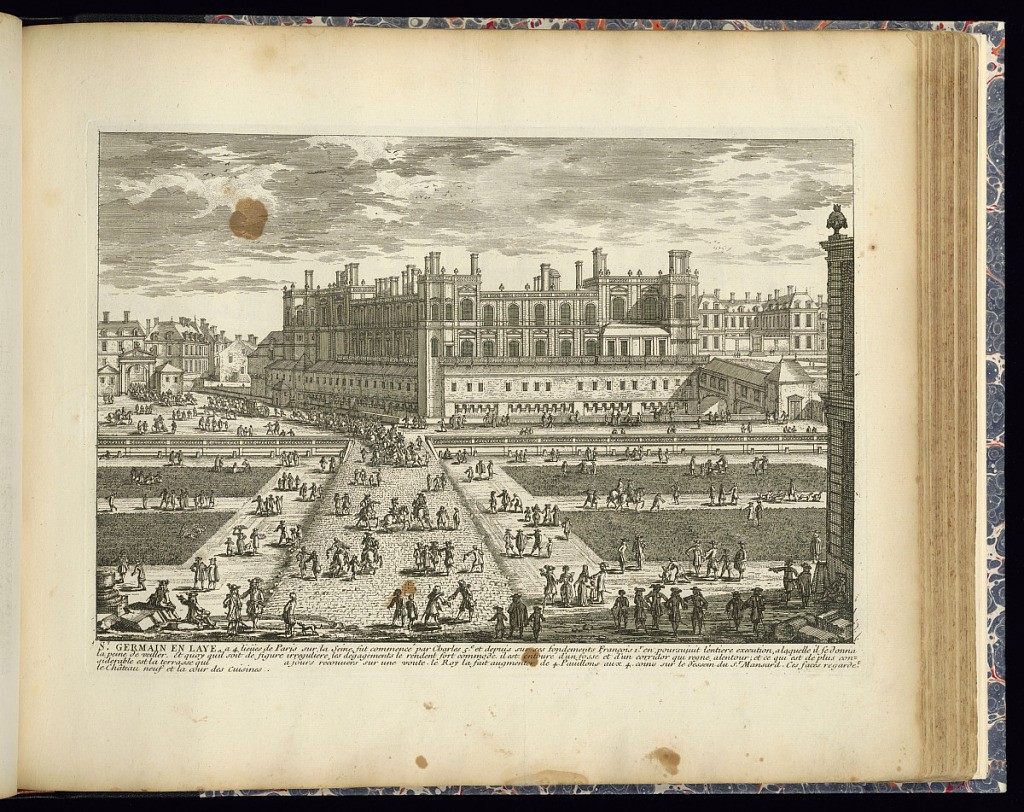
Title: St. GERMAIN EN LAYE
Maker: Adam Perelle, French, 1638 – 1695
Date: late 17th century
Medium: Etching on laid paper
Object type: Print
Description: View of the palace of St. Germain en Laye with squares of grass, a road, and pathways in the foreground. Buildings in the background. Figures, horseman, and horse-drawn carriages throughout. The plate is titled with a short history of the palace.